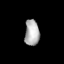
Tissue: lung
Cell type: Others
Senescence score: 0.0713
Nuclear area (px): 369
Mean DAPI intensity: 176.398